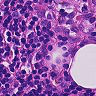
Metastatic tissue present: no